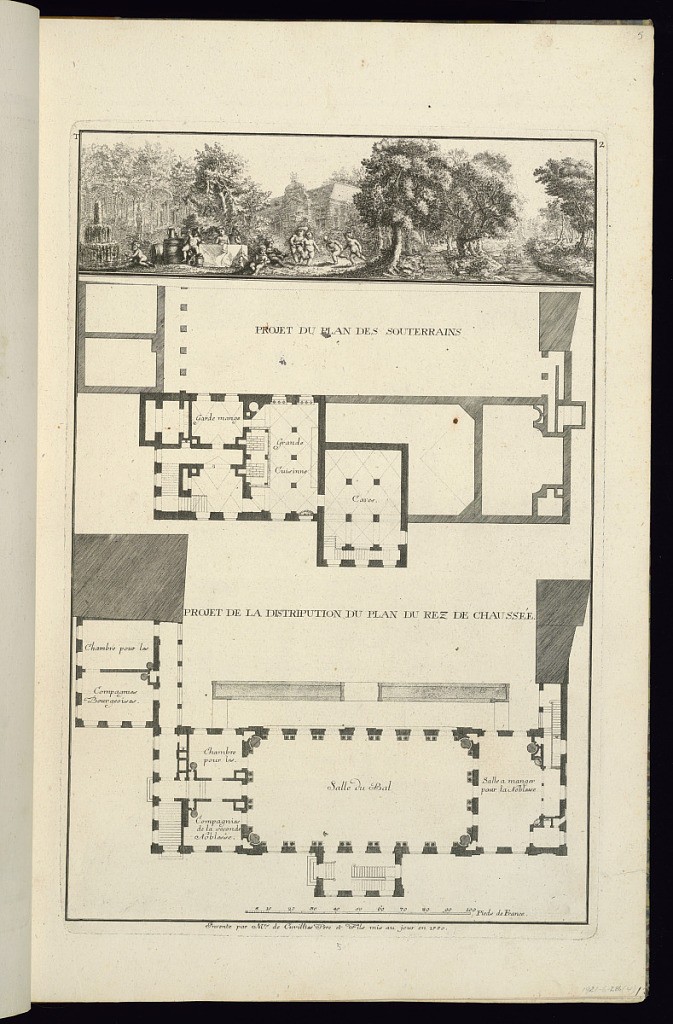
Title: Architectural Plans for a Basement and Ground Floor
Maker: François de Cuvilliés the Elder, Belgian, 1695 - 1768
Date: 1770
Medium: Engraving and etching on paper
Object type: Print
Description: Two architectural plans for a basement and ground floor featuring the kitchen, ballroom, and dining room, with a scale below. The sheet includes a headpiece illustrating a garden with a building, fountain, water, trees, and putti drinking, playing and playing music in the foreground. The plate is numbered, signed, and dated.